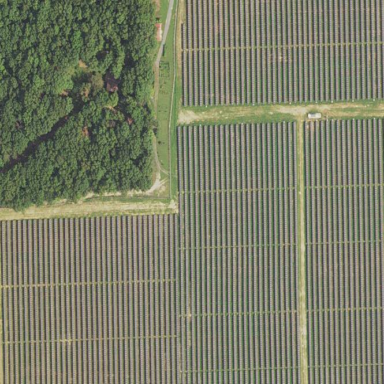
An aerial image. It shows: Solar power plant with photovoltaic technology surrounded by fence.